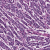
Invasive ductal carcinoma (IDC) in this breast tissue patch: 1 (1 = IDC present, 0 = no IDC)